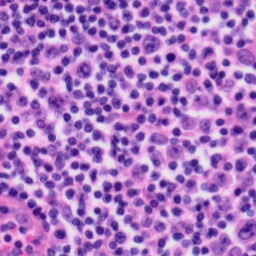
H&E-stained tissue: Tonsil